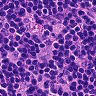
Metastatic tissue present: no